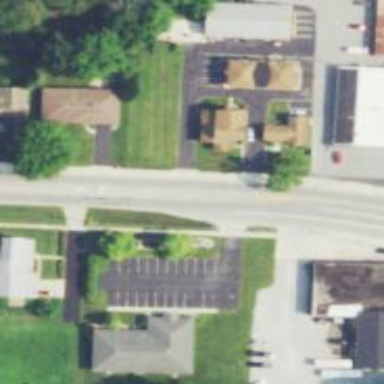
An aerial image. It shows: There is asphalt footway with crossing.